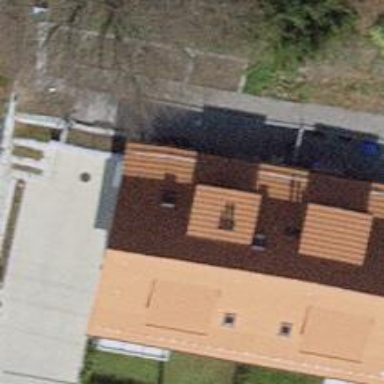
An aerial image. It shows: Terrace building.